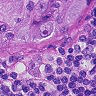
Metastatic tissue present: yes